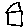
Label: house